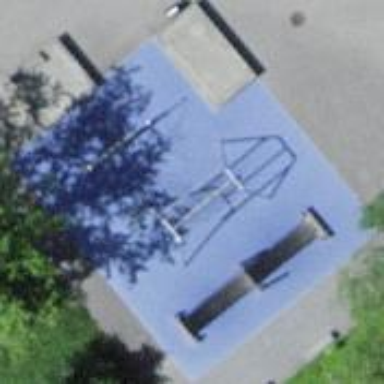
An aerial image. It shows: Playground with tartan surface designed for children's leisure activities.